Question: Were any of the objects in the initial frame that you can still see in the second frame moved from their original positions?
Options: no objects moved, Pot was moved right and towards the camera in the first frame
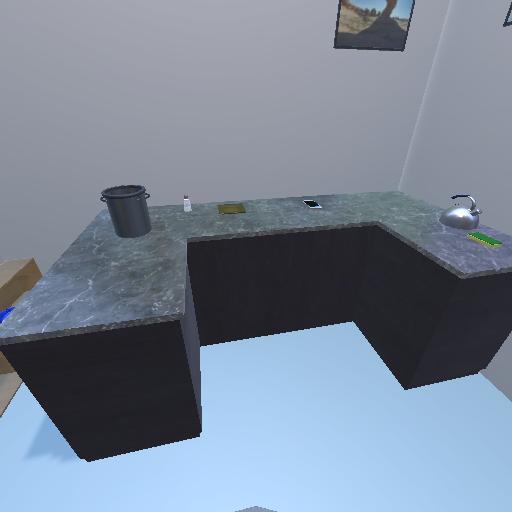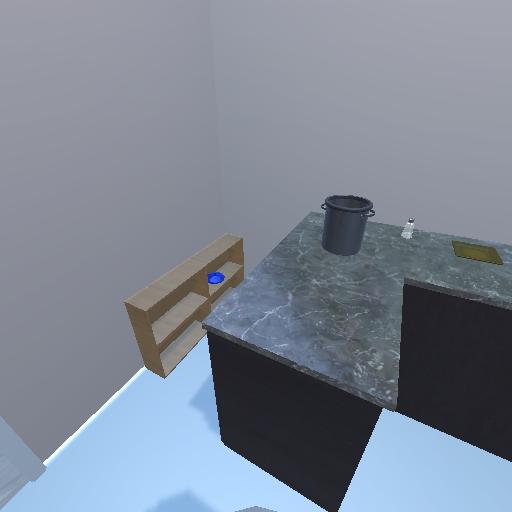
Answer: no objects moved